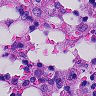
Metastatic tissue present: no